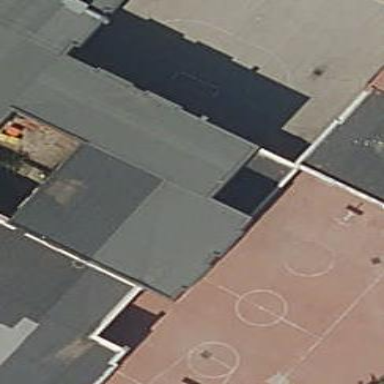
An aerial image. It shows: Basketball court located in leisure land pitch.